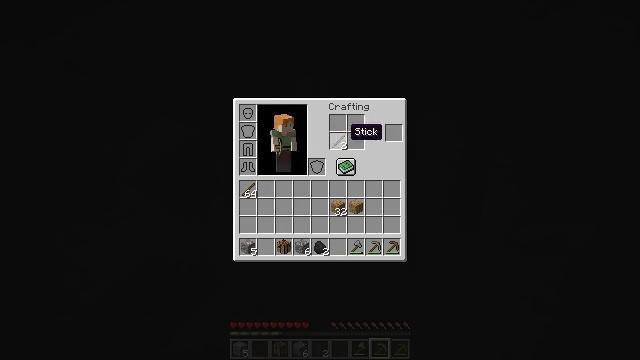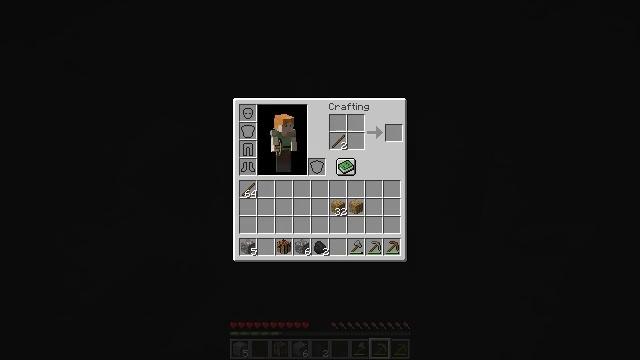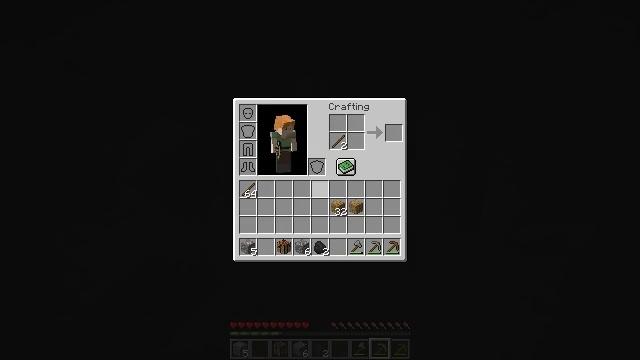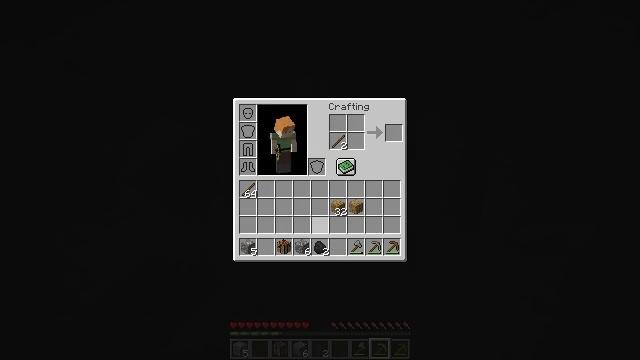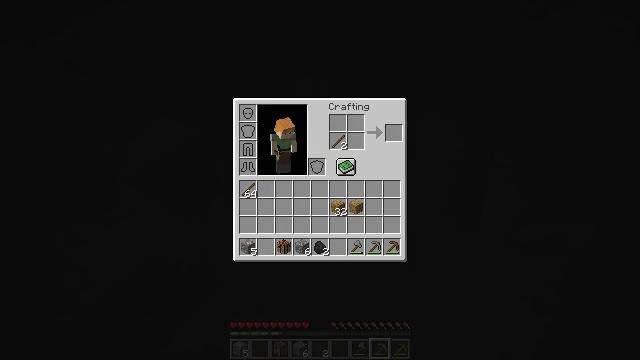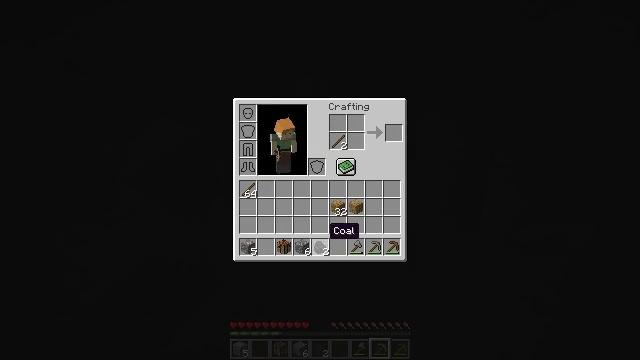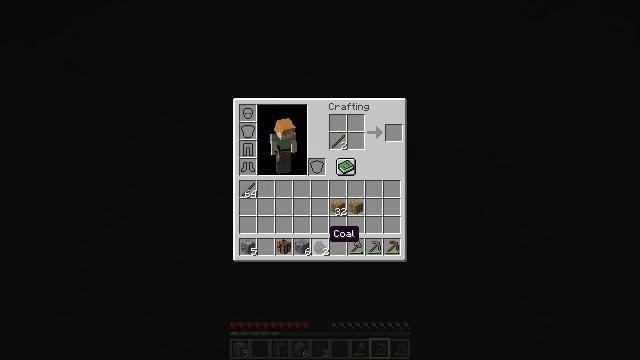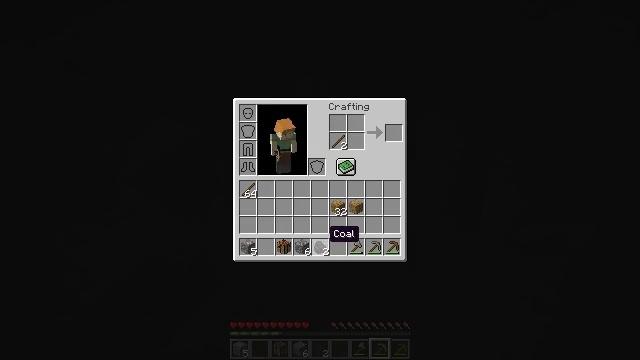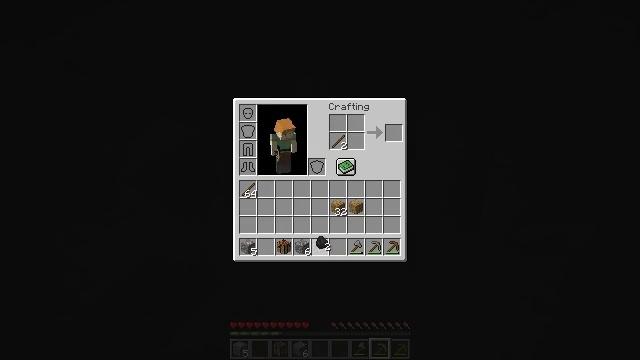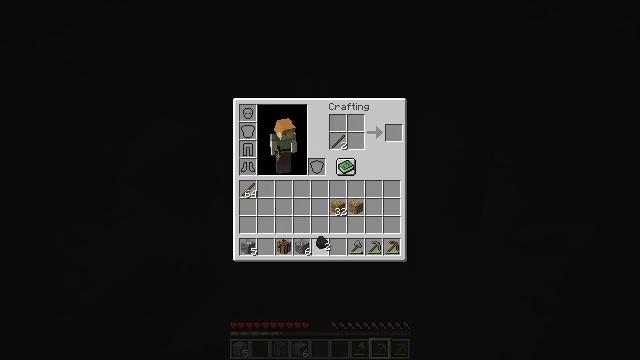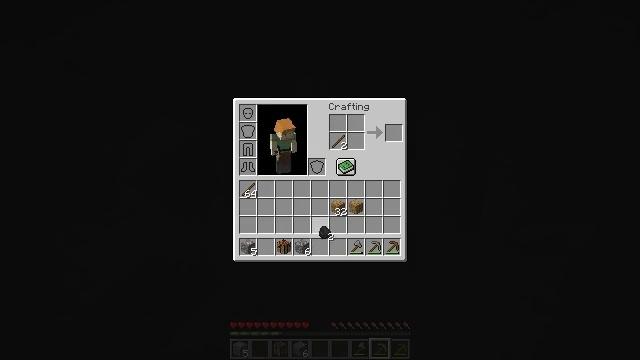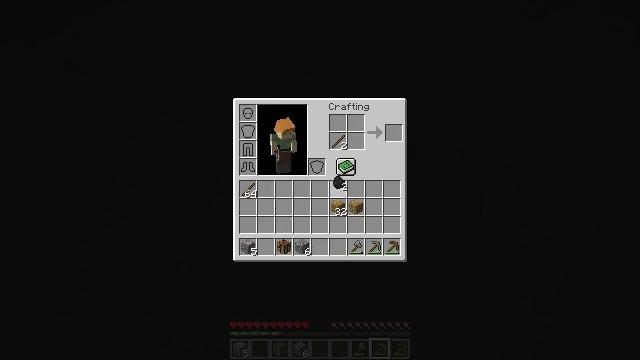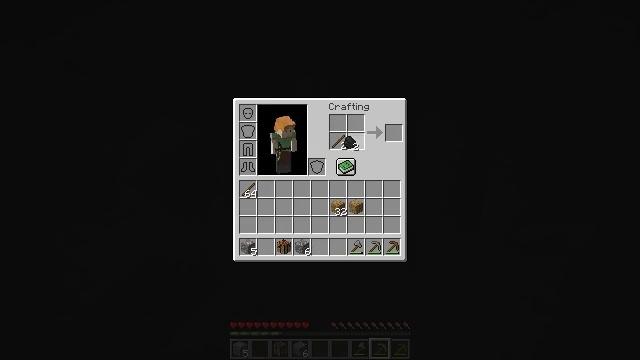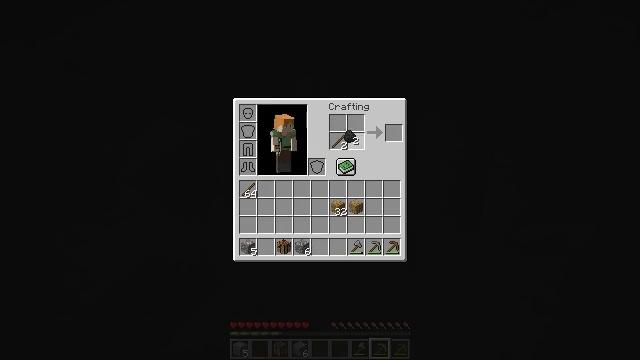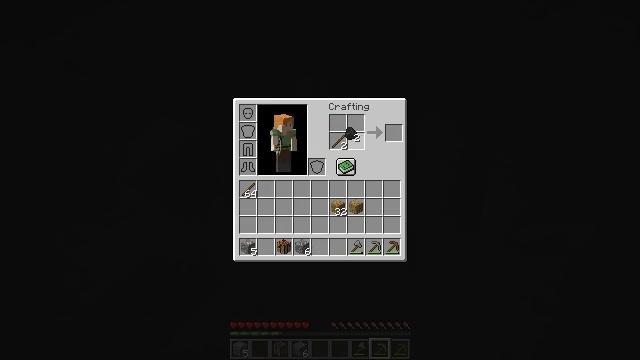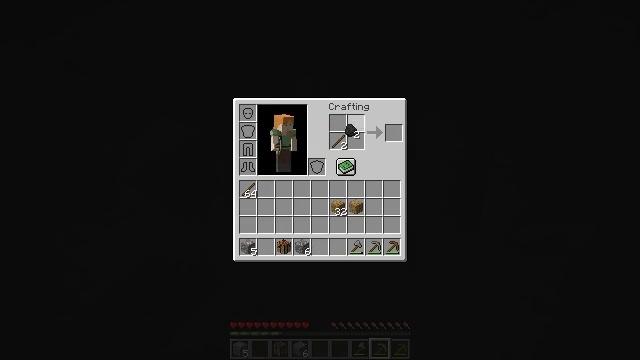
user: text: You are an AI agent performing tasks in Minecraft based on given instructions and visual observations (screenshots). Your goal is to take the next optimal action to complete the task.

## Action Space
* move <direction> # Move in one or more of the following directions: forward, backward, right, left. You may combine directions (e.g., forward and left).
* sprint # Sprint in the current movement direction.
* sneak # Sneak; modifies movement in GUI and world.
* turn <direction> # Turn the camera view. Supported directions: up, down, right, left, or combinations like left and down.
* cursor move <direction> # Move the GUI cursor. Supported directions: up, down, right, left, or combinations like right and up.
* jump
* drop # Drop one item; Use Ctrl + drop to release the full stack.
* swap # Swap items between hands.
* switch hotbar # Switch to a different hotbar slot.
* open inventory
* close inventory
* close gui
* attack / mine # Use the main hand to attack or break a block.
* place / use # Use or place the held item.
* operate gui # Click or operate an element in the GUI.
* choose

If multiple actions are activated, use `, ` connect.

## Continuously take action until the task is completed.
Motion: motion action
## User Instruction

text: Craft a torch.
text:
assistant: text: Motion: cursor move left and down
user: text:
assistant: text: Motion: cursor move left and down
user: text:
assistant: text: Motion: cursor move down
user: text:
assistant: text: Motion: cursor move down
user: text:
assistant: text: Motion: no_op
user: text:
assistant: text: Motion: no_op
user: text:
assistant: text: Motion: no_op
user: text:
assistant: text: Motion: operate gui
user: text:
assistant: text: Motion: operate gui
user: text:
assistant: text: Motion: cursor move up
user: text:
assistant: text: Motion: cursor move right and up
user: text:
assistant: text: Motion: cursor move right and up
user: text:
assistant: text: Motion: no_op
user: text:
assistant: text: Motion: no_op
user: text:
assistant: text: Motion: no_op
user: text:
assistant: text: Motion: no_op
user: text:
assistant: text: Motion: no_op
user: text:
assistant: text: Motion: no_op
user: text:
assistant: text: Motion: no_op
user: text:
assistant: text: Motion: operate gui
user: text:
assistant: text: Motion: operate gui
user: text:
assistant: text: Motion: operate gui
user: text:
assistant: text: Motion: no_op
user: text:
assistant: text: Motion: no_op
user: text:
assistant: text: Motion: sneak
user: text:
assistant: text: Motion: sneak, cursor move right
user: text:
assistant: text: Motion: sneak, cursor move right and down
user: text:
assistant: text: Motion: sneak, cursor move right
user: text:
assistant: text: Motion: sneak
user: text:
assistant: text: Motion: sneak